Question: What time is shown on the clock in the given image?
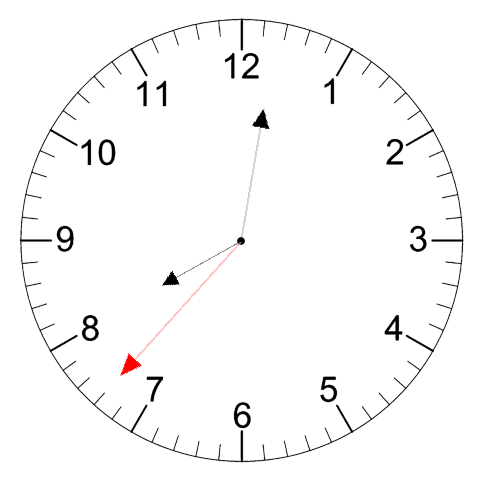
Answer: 08:01:37